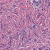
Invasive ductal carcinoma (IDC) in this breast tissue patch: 1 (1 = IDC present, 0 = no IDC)